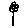
Label: flower